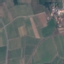
Land use / land cover class: PermanentCrop